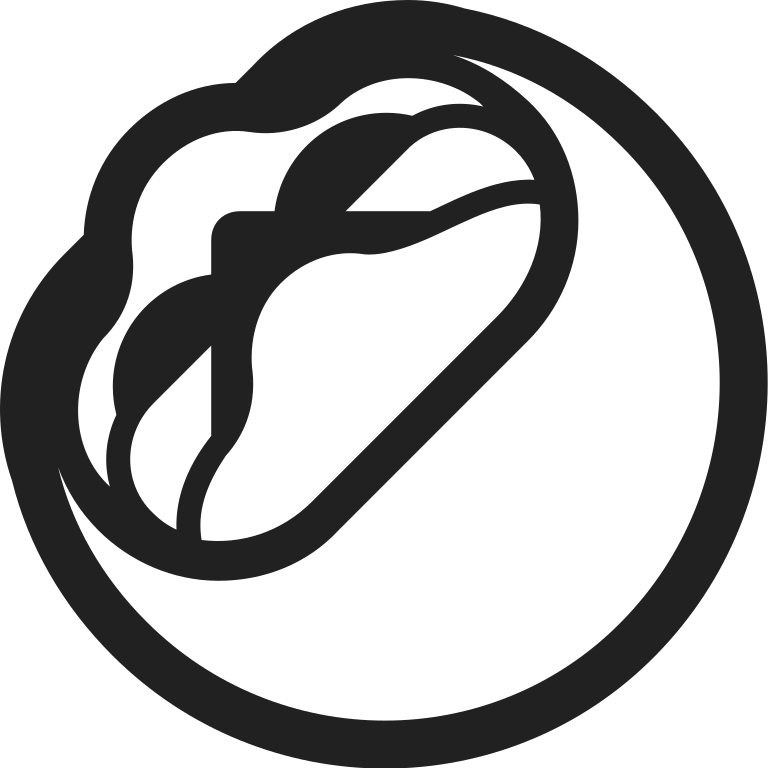
stuffed flatbread high contrast